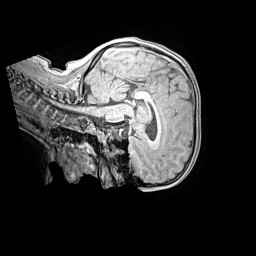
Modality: MP2RAGE
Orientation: sagittal
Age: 10
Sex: female
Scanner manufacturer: siemens
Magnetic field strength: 3 T
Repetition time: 4 s
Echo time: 0.00299 s